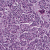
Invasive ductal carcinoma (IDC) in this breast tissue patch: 1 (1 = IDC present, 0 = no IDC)